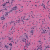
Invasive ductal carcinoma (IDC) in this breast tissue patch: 0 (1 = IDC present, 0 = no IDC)